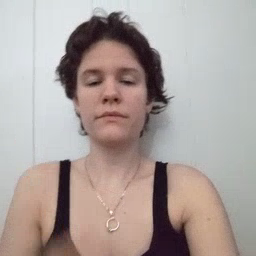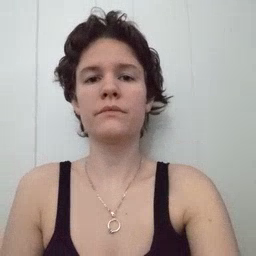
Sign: close